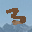
Label: 3